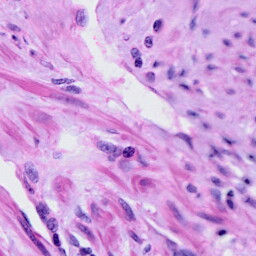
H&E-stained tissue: Cervix